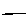
Label: line